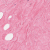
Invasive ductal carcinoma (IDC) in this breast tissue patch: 0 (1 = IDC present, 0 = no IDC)